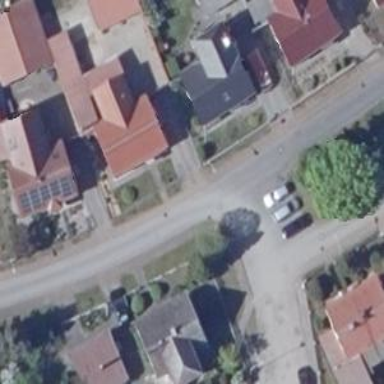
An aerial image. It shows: Asphalt road designated as living street.